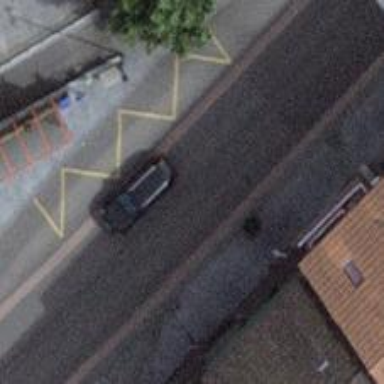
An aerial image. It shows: Bus stop with sheltered platform for public transport.